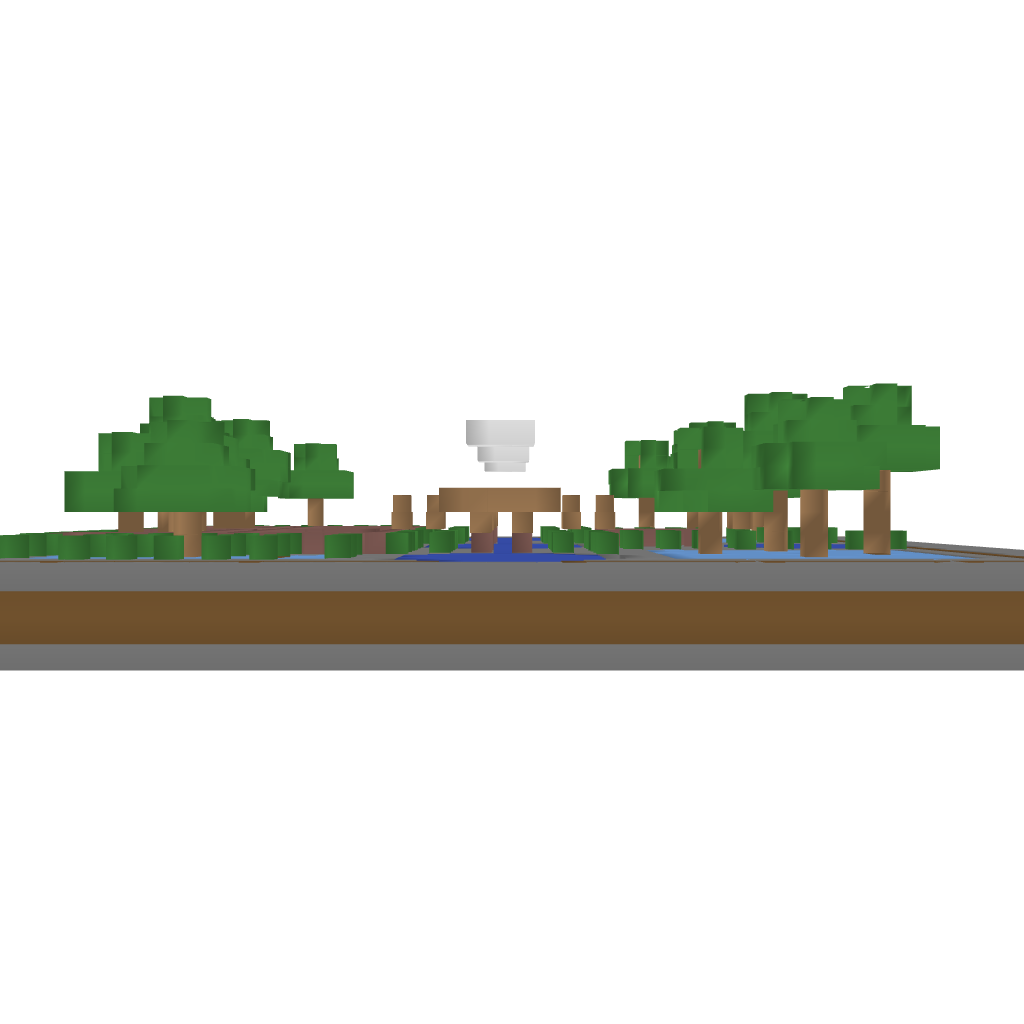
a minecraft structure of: A Small Main Hub bad low quality